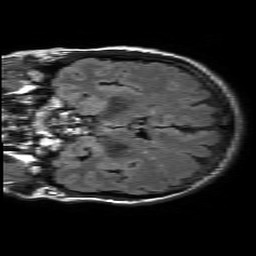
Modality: FLAIR
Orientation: coronal
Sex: female
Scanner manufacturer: philips
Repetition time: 11 s
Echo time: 0.125 s